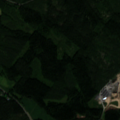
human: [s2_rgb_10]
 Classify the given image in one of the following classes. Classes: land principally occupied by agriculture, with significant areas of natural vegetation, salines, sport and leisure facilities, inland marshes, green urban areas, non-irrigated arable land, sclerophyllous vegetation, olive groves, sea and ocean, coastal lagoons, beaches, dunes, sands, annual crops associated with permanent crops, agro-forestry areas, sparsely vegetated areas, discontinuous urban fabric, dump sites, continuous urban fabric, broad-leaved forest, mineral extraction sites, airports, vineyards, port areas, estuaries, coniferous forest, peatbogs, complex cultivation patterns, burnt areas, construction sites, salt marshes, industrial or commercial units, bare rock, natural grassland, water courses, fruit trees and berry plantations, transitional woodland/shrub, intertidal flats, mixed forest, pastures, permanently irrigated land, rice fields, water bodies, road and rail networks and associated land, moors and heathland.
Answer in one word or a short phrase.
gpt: land principally occupied by agriculture, with significant areas of natural vegetation, coniferous forest, mixed forest, transitional woodland/shrub